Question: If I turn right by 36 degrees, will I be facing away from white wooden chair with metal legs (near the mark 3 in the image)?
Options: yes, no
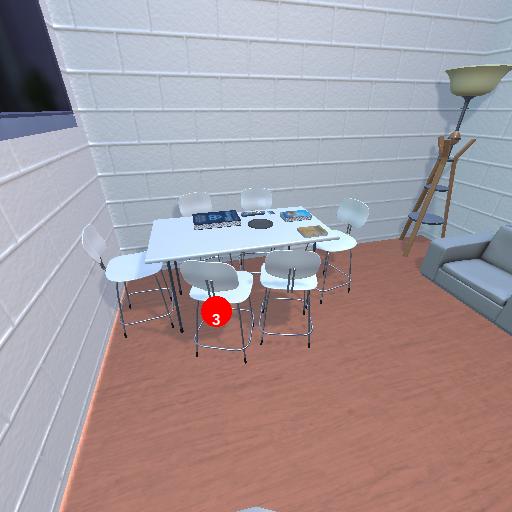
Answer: yes